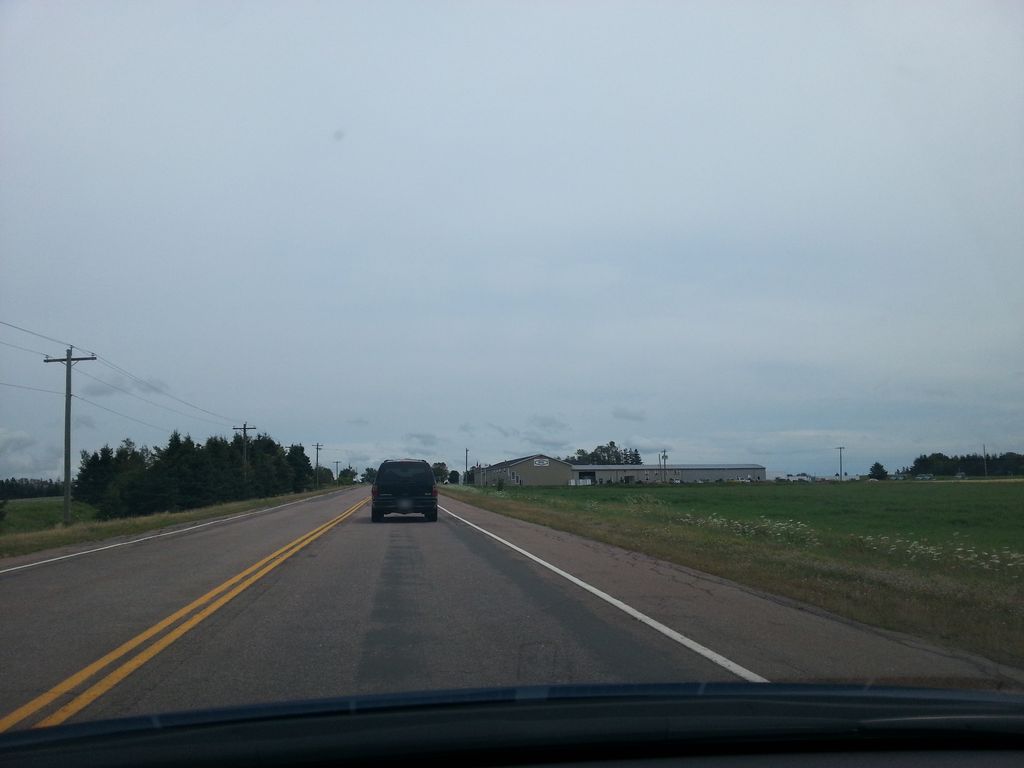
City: charlottetown